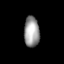
Tissue: lung
Cell type: Epithelial cells
Senescence score: 0.2087
Nuclear area (px): 461
Mean DAPI intensity: 153.681